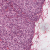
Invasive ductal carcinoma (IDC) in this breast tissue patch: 1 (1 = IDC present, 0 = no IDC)